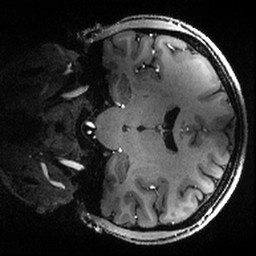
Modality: T1w
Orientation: coronal
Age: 22
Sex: female
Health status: healthy
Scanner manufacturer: siemens
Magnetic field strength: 9.4 T
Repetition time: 3.8 s
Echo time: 0.0025 s